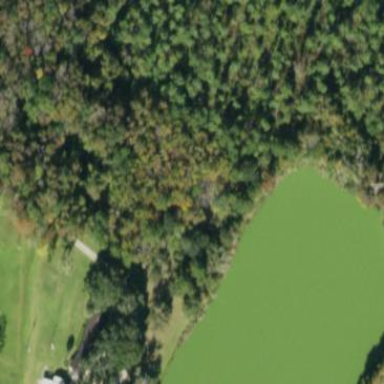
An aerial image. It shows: Mixed leaf woodland.